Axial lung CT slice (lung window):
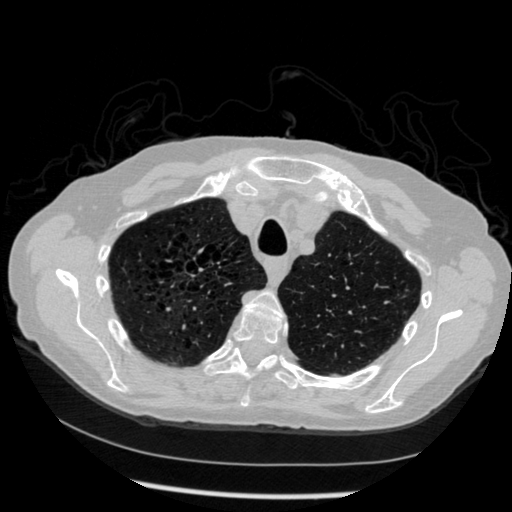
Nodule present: no